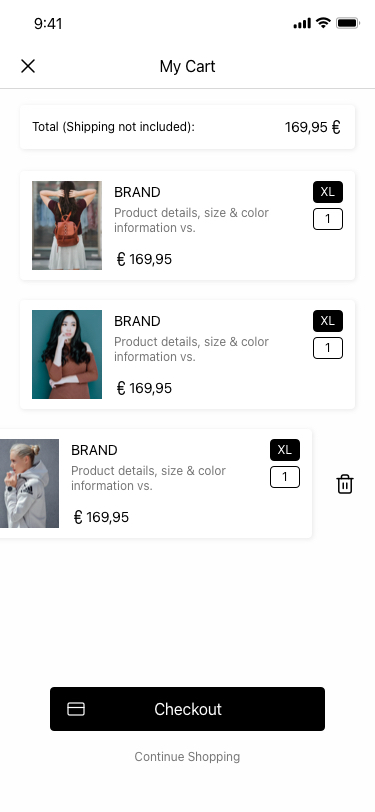
Text in this UI design:
Continue Shopping